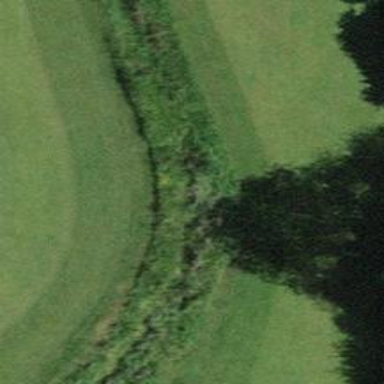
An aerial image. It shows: Ditch acting as water hazard on golf course.